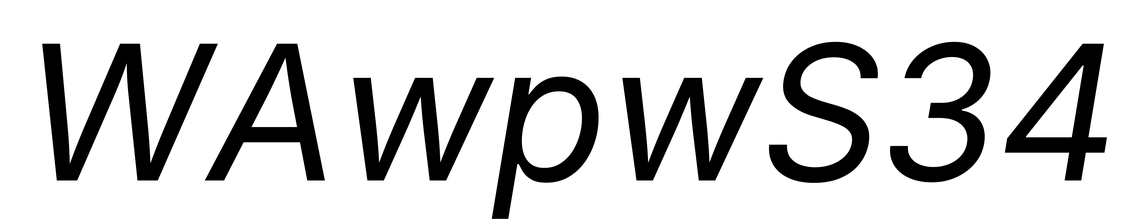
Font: Inter-Italic_Italic